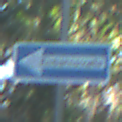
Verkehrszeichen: EinbahnstrasseLinksweisend
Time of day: MorningAfternoon
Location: Outdoor (Nature)
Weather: Clear
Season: NotSpecified
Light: Natural